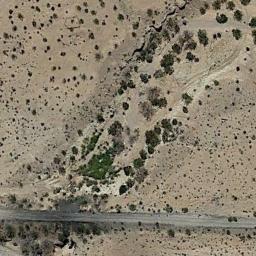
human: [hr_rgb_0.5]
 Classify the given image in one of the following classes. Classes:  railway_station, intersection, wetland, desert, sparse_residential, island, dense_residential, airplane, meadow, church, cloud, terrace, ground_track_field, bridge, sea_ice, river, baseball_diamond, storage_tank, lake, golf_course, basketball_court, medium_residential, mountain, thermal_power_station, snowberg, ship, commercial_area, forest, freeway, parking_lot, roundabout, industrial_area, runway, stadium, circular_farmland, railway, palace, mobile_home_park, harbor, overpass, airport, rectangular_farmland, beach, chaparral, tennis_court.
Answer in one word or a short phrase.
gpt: chaparral